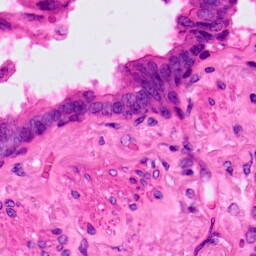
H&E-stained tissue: Lung